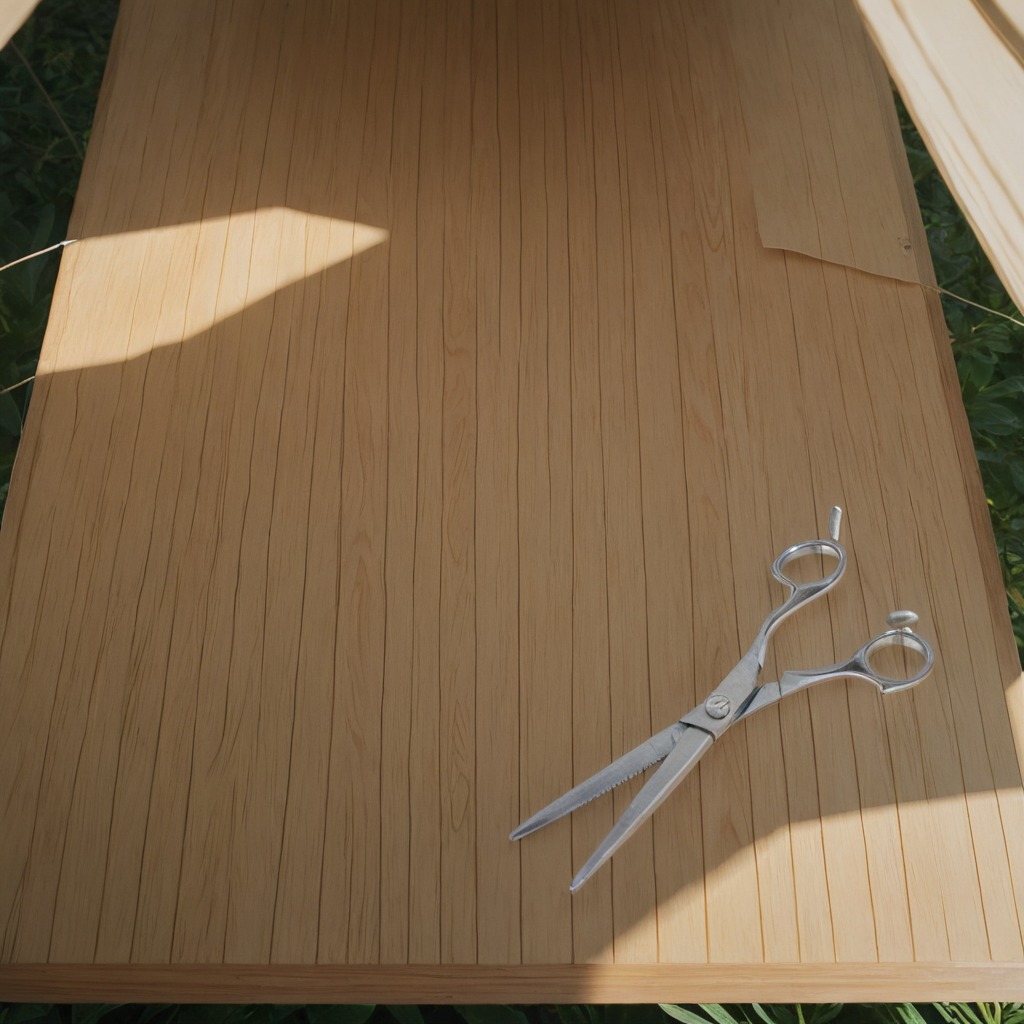
A scissor lying on a wooden table inside a jungle field workshop tent humid ambient light worn but